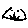
Label: smiley face